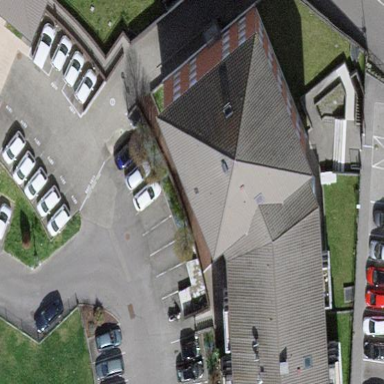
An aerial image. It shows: Apartment building with hipped roof.